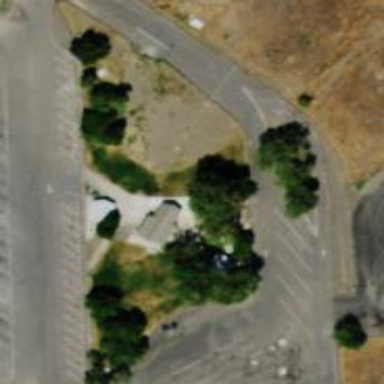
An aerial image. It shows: Rest area along the road.